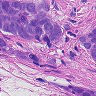
Metastatic tissue present: yes